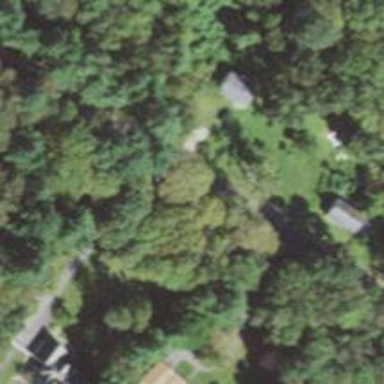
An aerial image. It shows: Residential driveway.